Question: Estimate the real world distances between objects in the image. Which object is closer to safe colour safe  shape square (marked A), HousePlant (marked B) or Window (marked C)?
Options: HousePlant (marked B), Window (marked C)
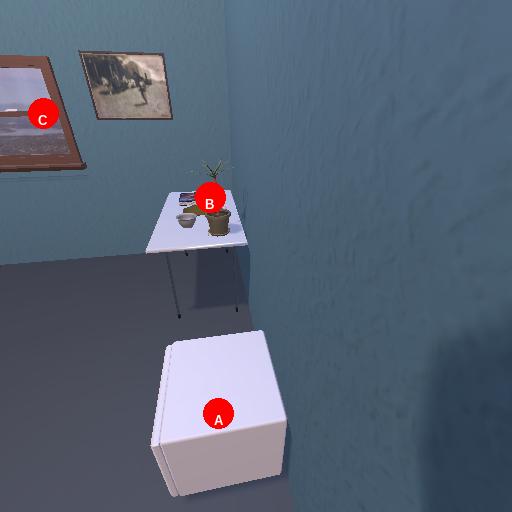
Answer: HousePlant (marked B)